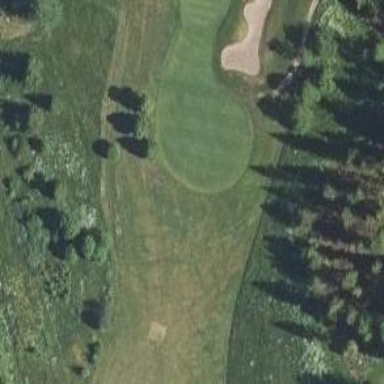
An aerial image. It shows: Golf fairway surrounded by grass.